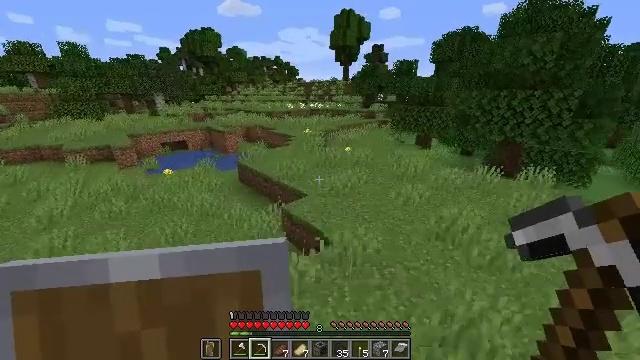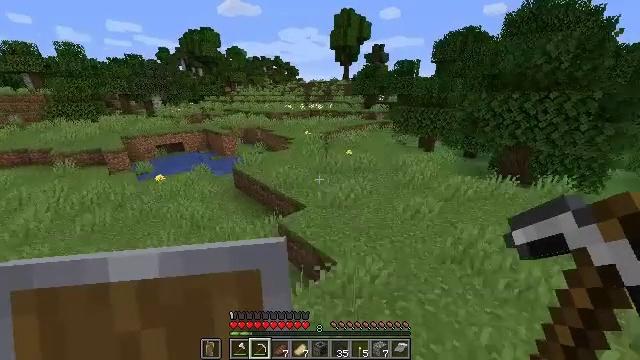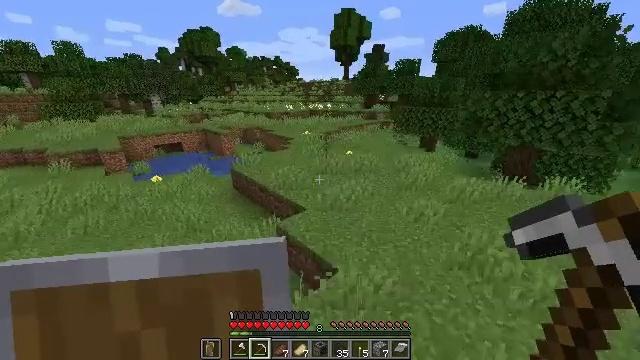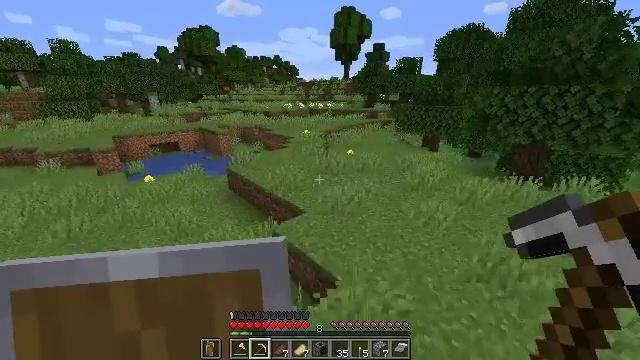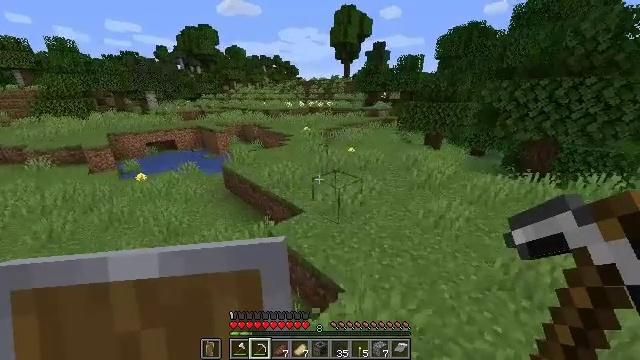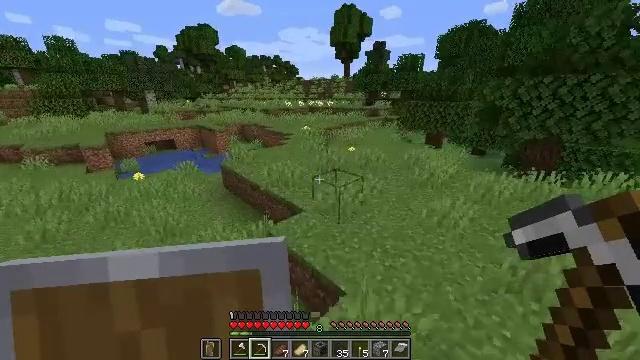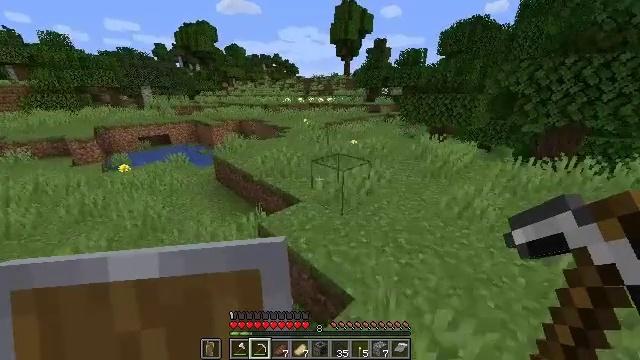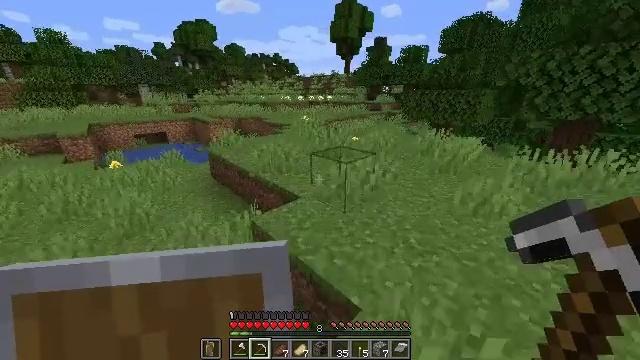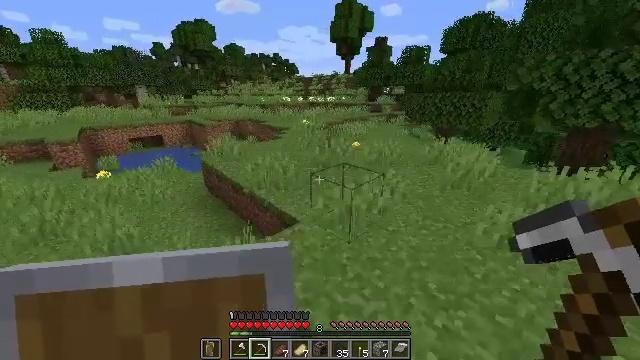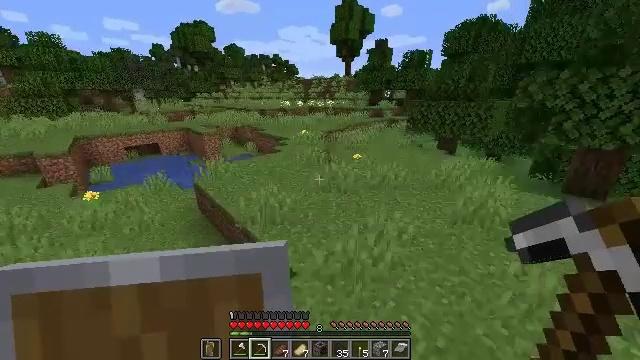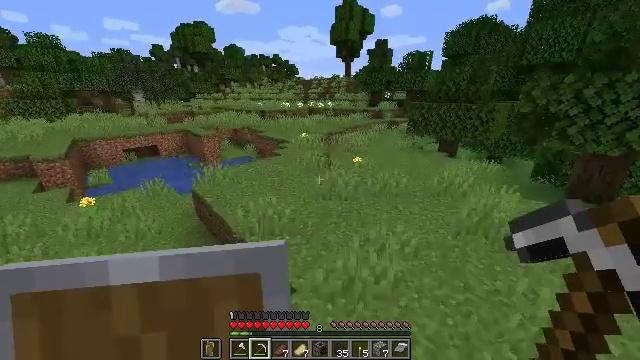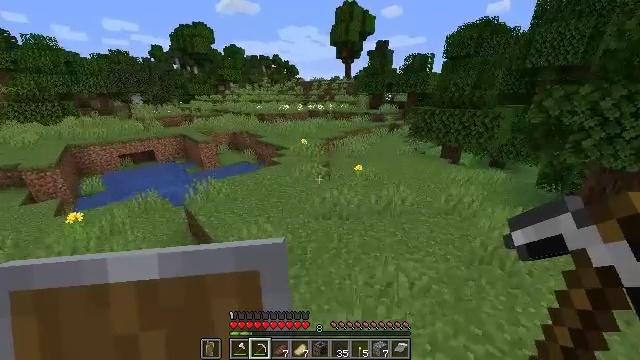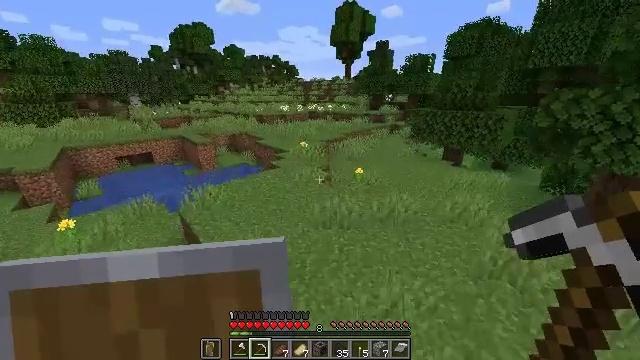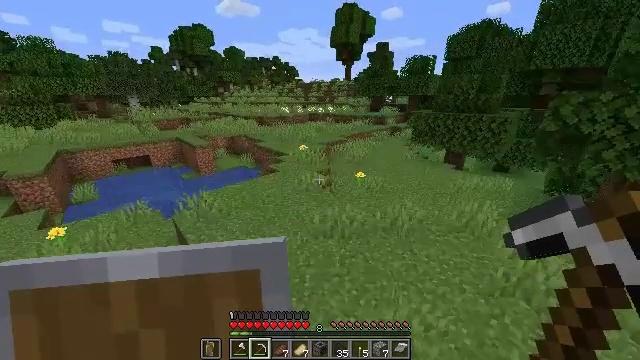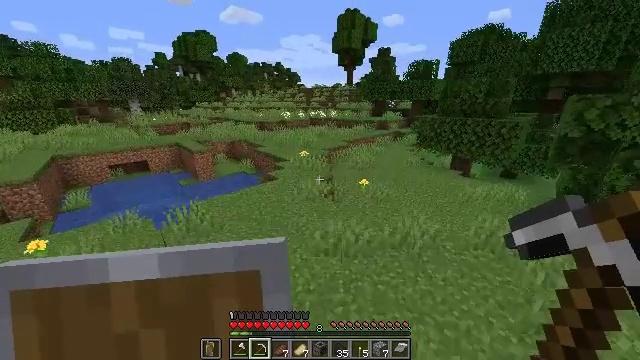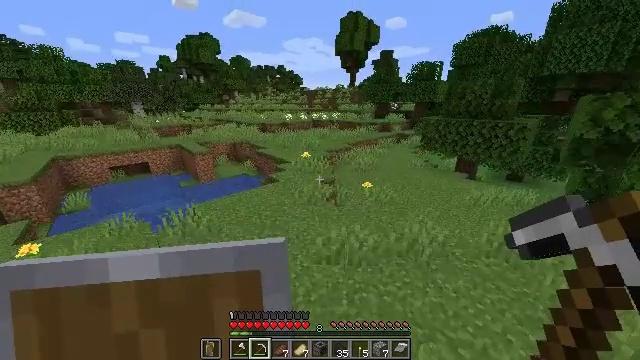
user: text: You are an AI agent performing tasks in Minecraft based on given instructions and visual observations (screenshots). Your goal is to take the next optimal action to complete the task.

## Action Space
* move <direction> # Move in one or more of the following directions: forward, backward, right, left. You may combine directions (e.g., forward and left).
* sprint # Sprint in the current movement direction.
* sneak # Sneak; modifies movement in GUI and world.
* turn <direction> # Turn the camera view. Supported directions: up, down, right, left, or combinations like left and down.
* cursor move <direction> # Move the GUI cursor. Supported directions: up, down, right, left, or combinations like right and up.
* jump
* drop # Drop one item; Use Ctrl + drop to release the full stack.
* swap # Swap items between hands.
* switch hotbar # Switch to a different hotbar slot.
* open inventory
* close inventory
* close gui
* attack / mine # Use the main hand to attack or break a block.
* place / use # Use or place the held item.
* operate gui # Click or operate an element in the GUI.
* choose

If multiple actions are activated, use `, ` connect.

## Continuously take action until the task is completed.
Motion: motion action
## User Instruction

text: Remove oak leaves from branches.
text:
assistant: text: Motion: move forward, jump
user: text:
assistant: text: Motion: move forward, jump
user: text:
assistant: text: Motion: move forward, jump
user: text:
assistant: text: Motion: move forward, jump
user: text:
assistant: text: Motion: move forward, jump
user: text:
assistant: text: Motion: move forward, jump
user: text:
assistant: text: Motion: move forward, jump
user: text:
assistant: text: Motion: move forward, jump
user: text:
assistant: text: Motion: move forward, jump
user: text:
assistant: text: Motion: move forward, jump
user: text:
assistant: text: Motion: move forward, jump
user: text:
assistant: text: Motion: move forward, jump
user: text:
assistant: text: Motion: move forward, jump
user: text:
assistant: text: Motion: move forward, turn up, jump
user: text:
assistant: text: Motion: move forward, jump
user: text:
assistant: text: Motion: move forward, jump
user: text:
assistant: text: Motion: move forward, jump
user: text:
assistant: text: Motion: move forward, jump
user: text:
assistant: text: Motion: move forward, jump
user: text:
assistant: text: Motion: move forward, jump
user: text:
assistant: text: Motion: move forward, jump
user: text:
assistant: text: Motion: move forward, jump
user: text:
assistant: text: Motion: move forward, jump
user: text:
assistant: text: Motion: move forward, jump
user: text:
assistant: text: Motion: move forward, jump
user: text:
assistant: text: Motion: move forward, jump
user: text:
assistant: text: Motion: move forward, jump
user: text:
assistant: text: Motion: move forward, jump
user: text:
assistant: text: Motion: move forward, turn up, jump
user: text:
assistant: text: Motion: move forward, jump